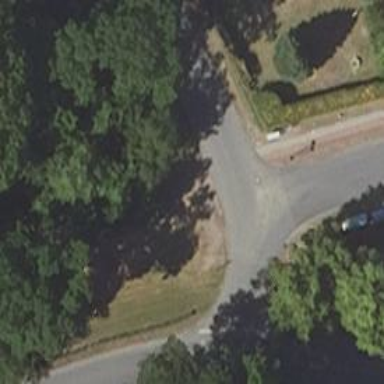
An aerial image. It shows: Residential road with asphalt surface.